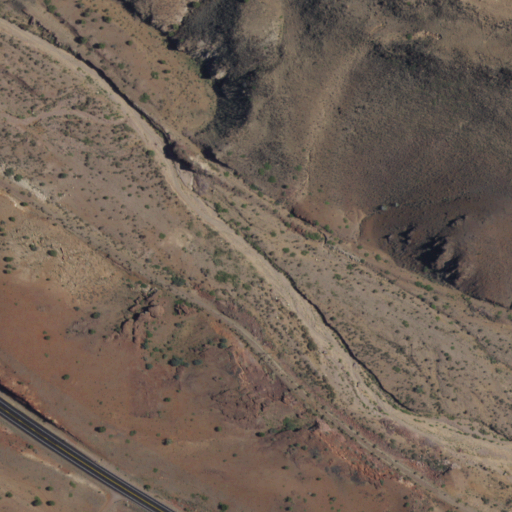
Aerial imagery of valley in New Mexico named Sixmile Canyon containing shrub, low intensity development, open development, and medium intensity development